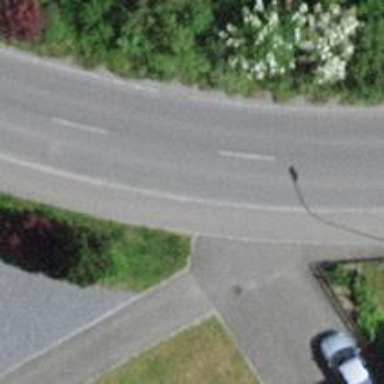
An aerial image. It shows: Asphalt road in residential area.